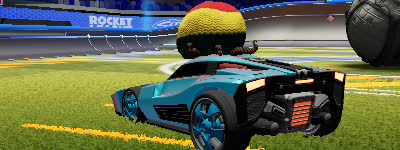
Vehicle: breakout